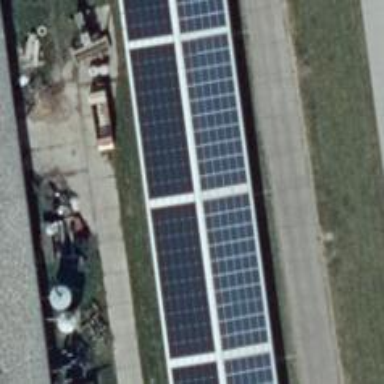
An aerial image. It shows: Solar photovoltaic panel generating electricity. It is small installation located on building.